Question: What is the value of this measurement?
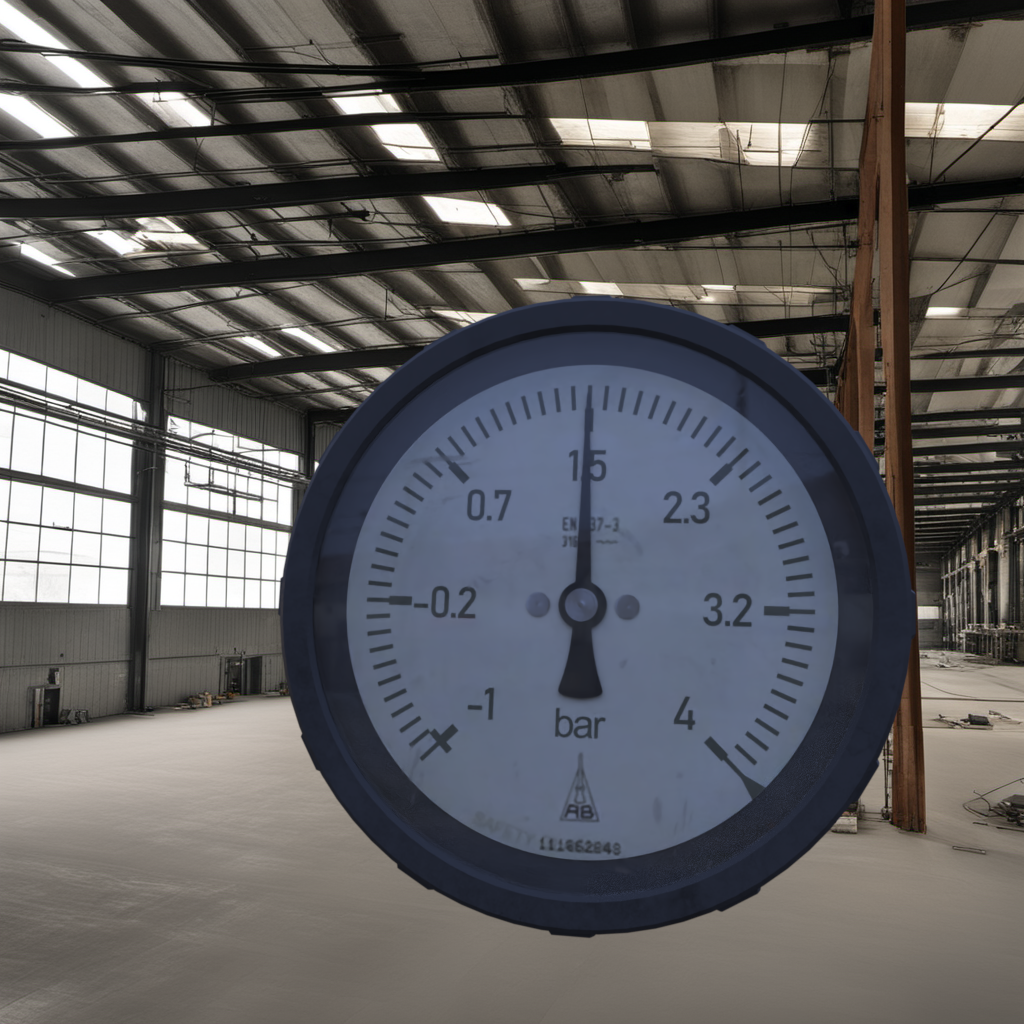
Answer: The result is 1.49
Question: What is the reading range of the measurement in the image?
Answer: The range is from -1 to 4
Question: What is the minimum and maximum value range of this measurement?
Answer: The minimum value is -1 and the maximum value is 4